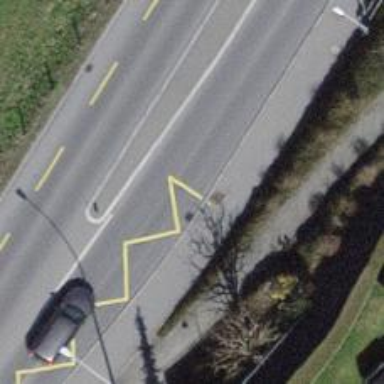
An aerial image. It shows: Asphalt platform for public transport.